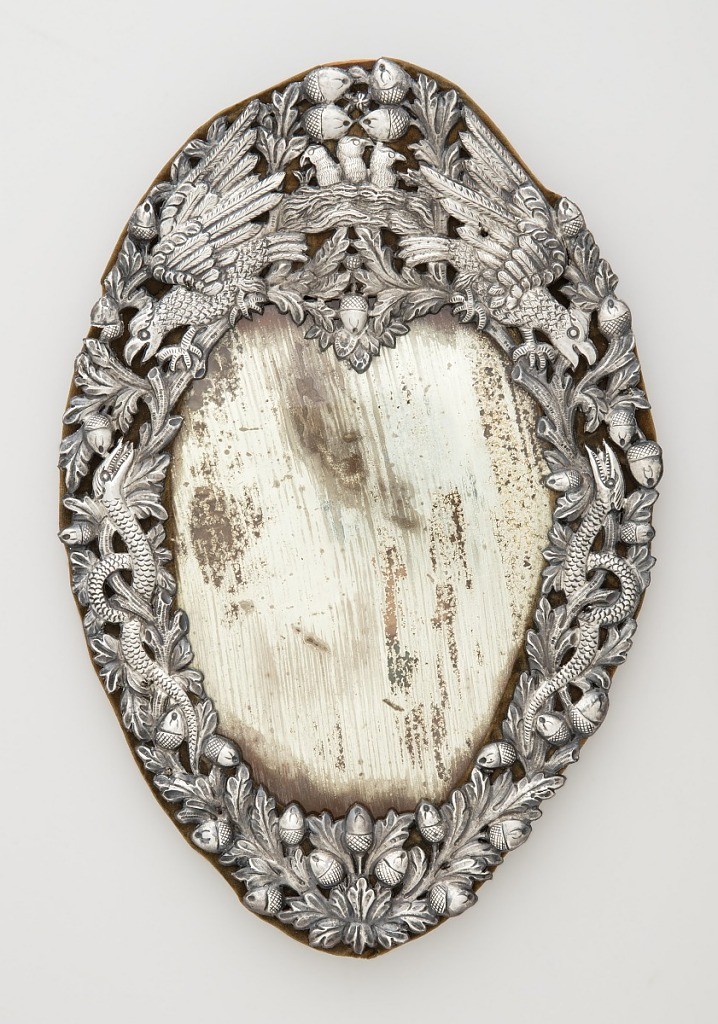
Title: Mirror with Frame of Birds, Snakes, and Foliage
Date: mid to late 19th century
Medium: silver, glass, velvet
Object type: mirror
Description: Ovoid frame with repoussé docoration of birds, snakes, and oak leaves, loosly attached to deep up-curved backing covered in dark tan velvet.